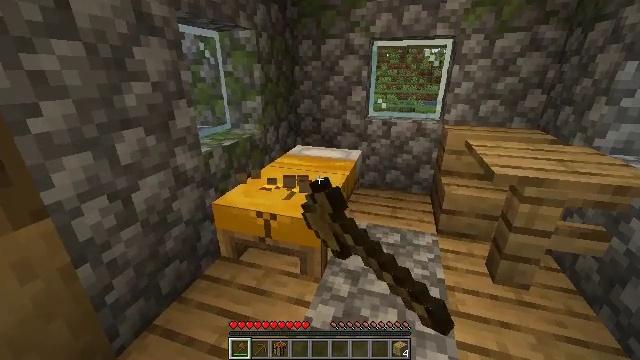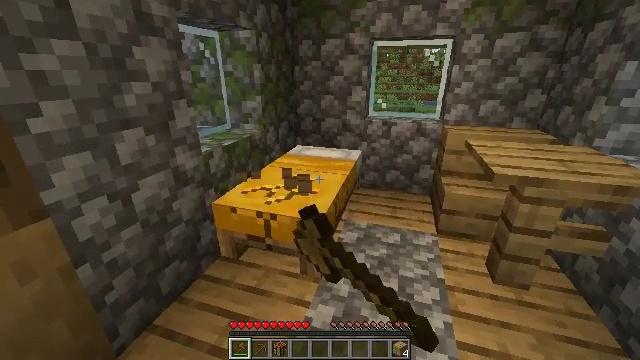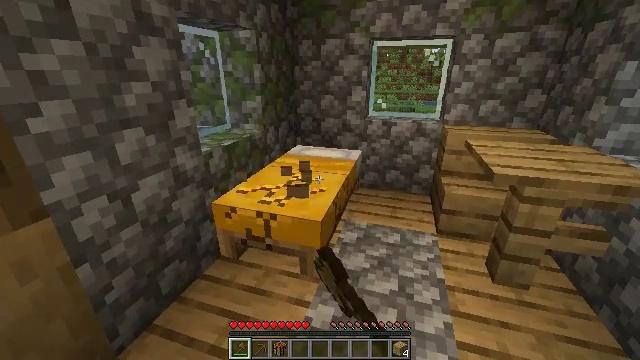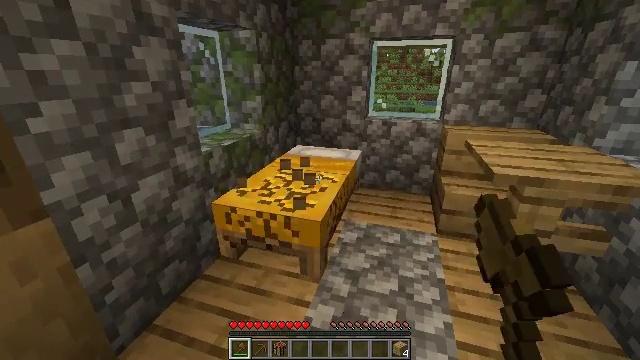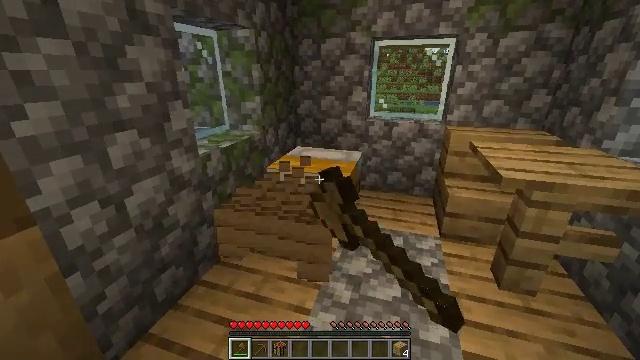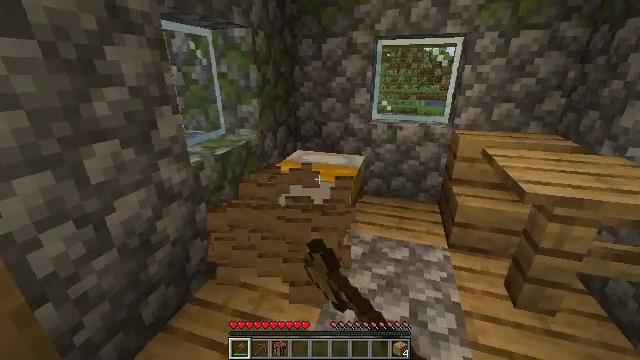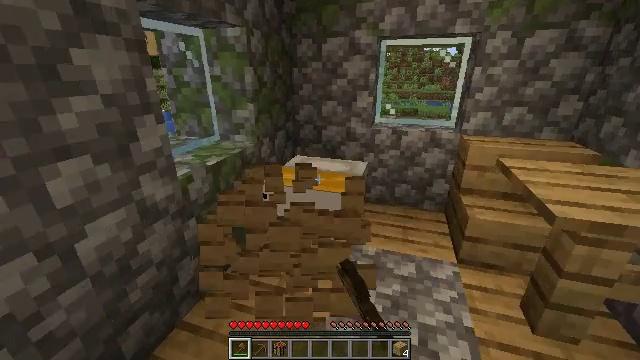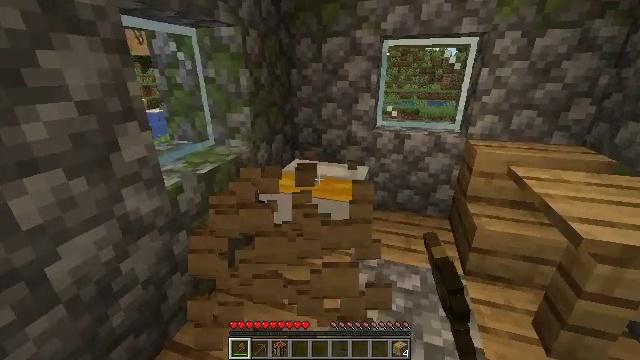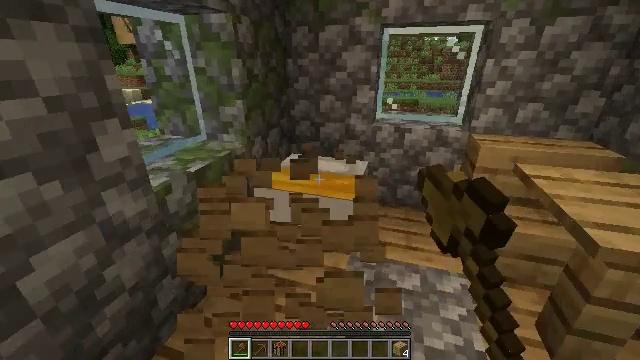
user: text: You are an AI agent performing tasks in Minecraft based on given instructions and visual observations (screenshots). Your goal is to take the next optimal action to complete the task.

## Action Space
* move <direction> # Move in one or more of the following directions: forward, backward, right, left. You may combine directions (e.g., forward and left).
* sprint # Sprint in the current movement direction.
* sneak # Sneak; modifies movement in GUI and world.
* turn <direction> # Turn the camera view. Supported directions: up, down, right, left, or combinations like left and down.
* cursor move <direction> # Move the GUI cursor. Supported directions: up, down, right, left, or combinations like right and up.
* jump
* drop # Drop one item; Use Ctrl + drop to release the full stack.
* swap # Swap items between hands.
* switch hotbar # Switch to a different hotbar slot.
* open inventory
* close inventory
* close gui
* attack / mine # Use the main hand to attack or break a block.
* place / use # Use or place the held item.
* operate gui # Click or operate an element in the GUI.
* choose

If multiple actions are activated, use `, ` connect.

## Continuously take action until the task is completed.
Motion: motion action
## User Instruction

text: Destroy the yellow bed to recycle it.
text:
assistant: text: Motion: attack / mine
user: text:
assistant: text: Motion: attack / mine
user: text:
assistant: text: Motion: attack / mine
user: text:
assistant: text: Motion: move forward, attack / mine
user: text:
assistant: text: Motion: move forward, attack / mine
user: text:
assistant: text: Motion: move forward, attack / mine
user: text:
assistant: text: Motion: move forward, attack / mine
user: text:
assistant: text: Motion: move forward, turn down, attack / mine
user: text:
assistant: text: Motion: attack / mine